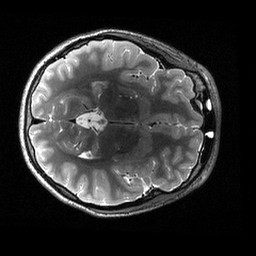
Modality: T2w
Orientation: axial
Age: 20
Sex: female
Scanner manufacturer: siemens
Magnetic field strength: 3 T
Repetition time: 3.2 s
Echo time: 0.564 s